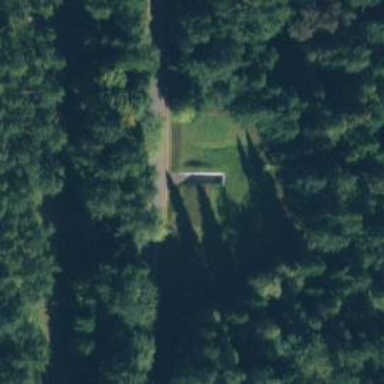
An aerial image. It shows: Military bunker.